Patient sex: M
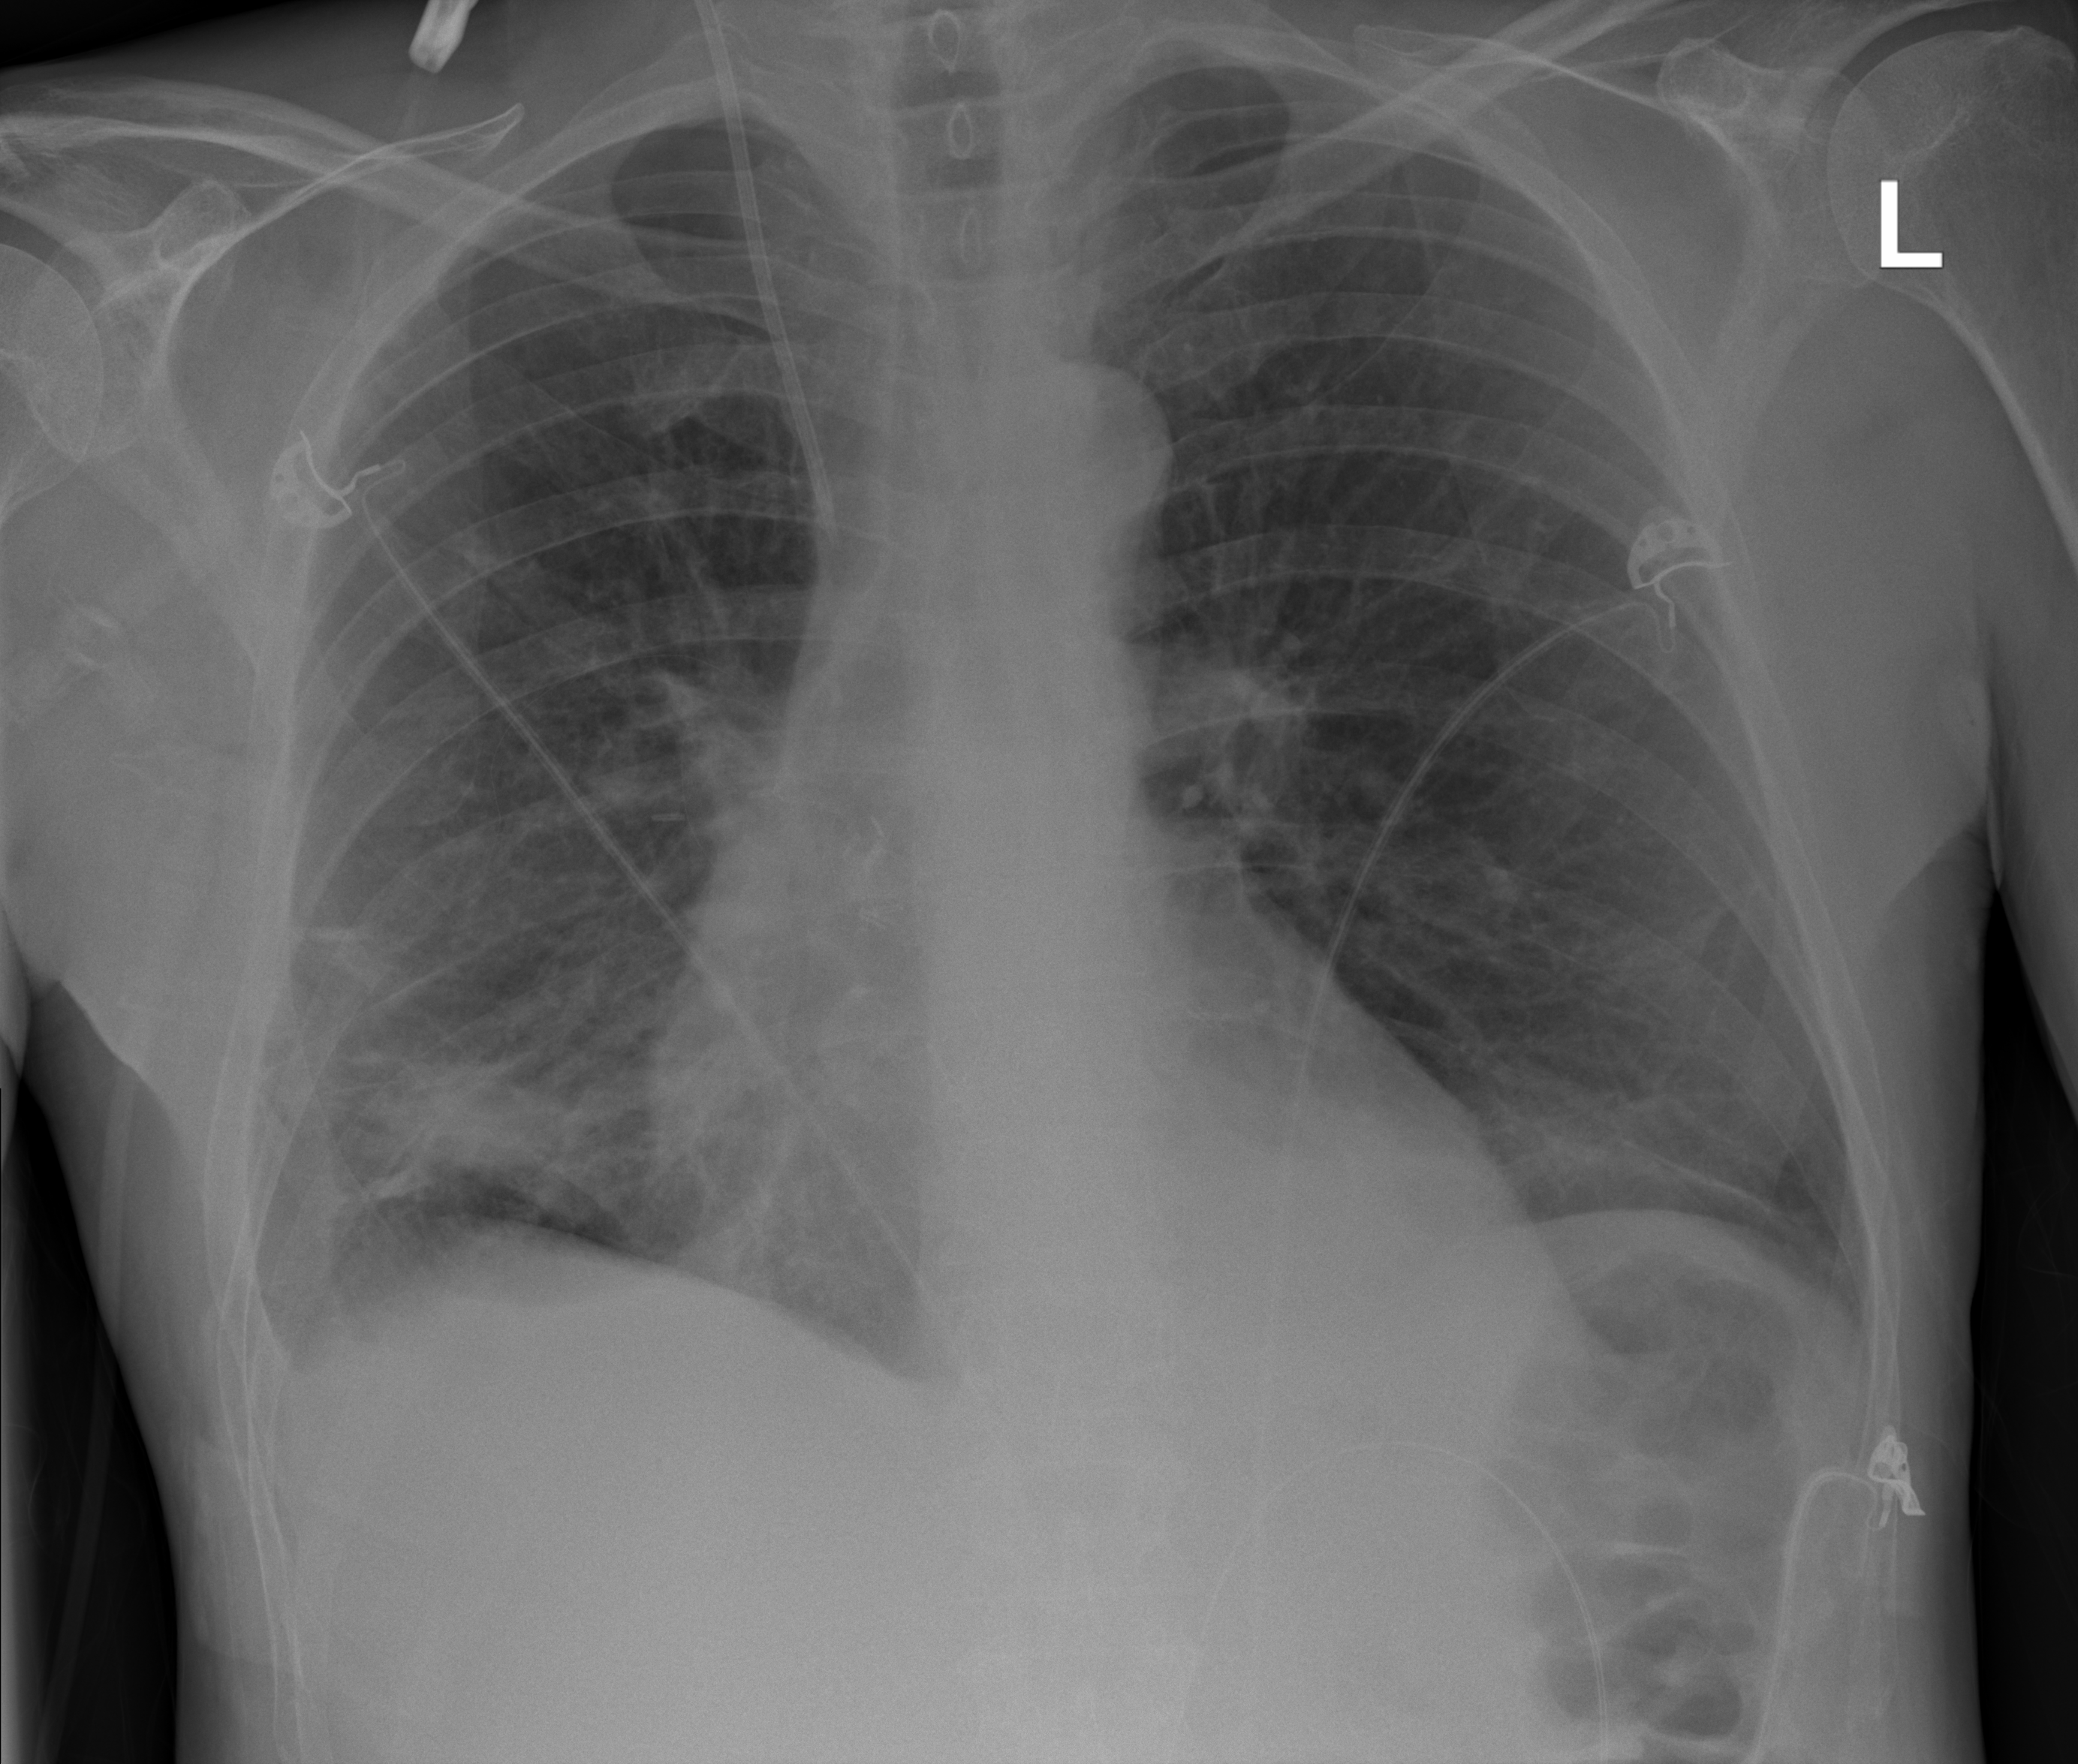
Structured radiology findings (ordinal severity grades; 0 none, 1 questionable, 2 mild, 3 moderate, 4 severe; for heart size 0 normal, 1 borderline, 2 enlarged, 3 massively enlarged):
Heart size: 2
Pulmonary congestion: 1
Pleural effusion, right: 2
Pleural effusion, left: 2
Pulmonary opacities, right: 2
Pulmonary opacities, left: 2
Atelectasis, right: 2
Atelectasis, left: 2